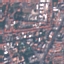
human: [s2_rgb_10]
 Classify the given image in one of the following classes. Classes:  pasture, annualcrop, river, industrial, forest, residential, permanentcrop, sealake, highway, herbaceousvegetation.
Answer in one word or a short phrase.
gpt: Residential